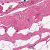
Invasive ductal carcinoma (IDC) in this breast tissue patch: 0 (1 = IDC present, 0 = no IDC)